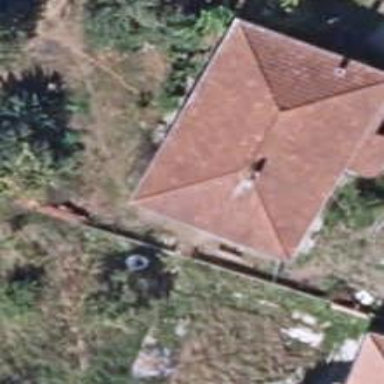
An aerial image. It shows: Simple house.